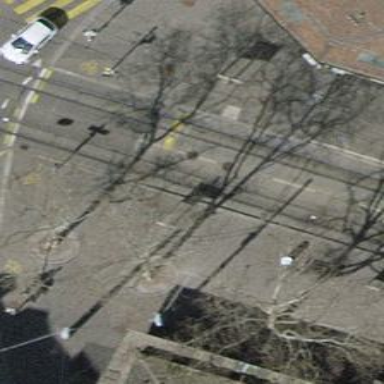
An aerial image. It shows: Tram stop with public transport stop position.